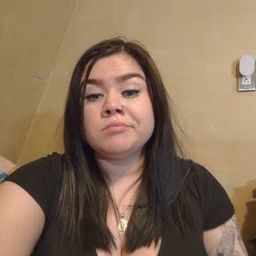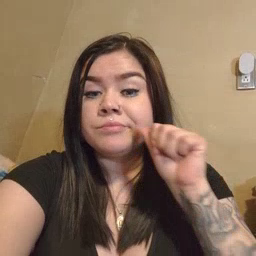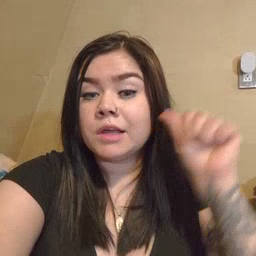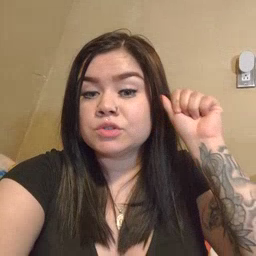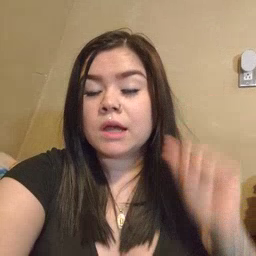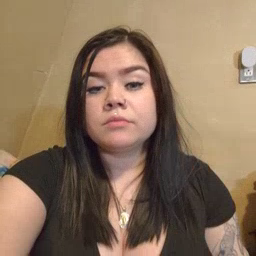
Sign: yesterday